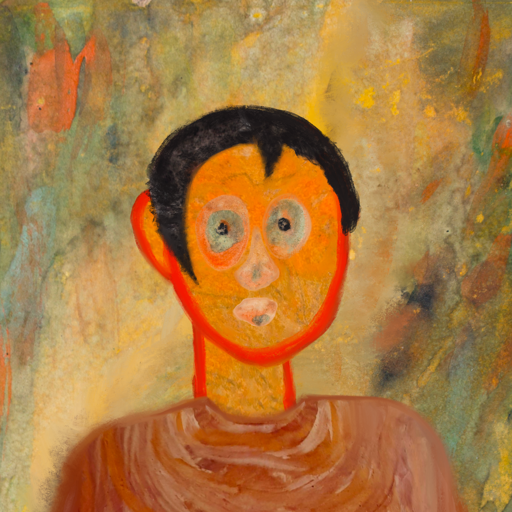
Background: Comrade, Head And Neck Front: Sisters, Face Front: Childish, Bust: Pious_Lady, Hair Front: Roy_Bahadur, Head Accessory: Blank, Second Necklace: Blank, Necklace: Blank, Baby: Blank